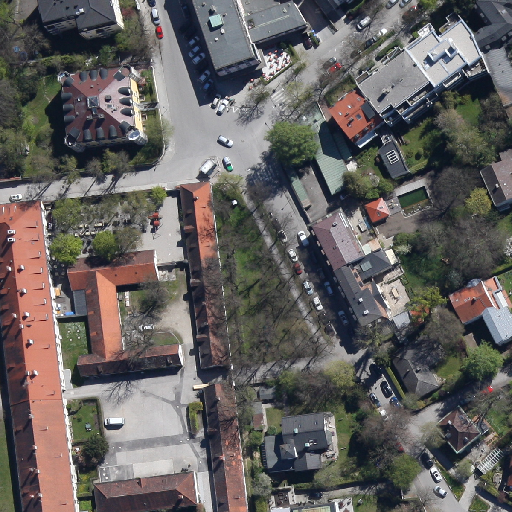
Referring expression: light-duty vehicle in the parking area